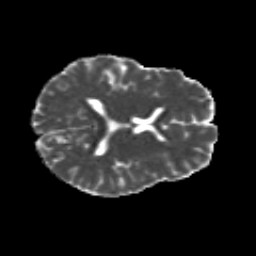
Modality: MD
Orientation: axial
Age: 23
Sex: male
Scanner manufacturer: siemens
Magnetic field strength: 3 T
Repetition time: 8.8 s
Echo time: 0.085 s